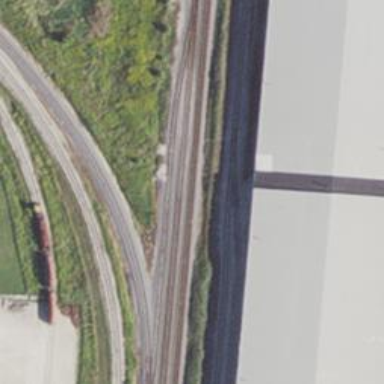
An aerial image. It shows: Railway spur service.